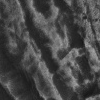
Atmospheric dust classification: not_dusty